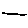
Label: line